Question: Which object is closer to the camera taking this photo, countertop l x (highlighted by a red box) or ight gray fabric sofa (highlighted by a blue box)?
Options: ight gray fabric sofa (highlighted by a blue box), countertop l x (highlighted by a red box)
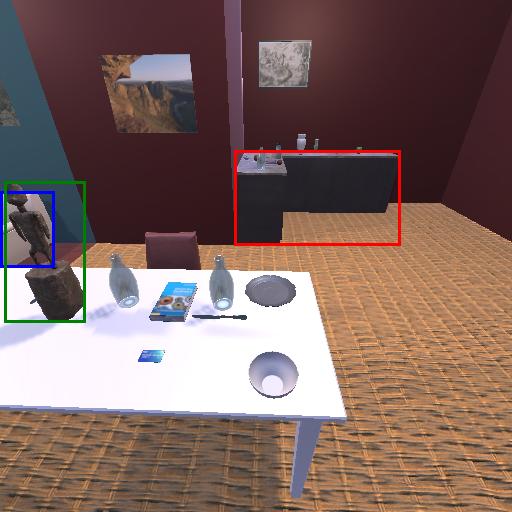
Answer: ight gray fabric sofa (highlighted by a blue box)